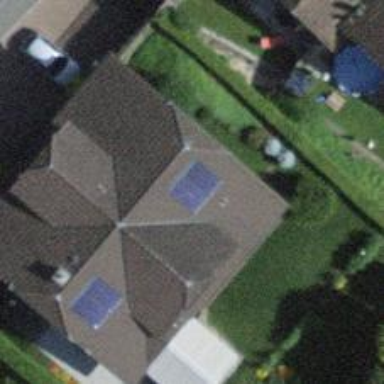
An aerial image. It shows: Solar photovoltaic panel generator.